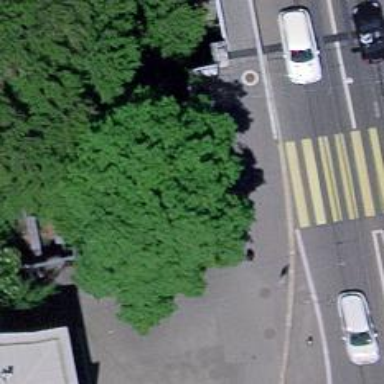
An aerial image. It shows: Stone steps on the road.